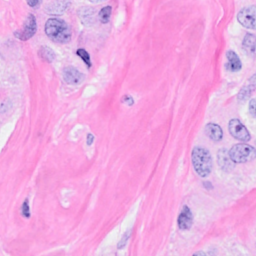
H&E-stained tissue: Breast